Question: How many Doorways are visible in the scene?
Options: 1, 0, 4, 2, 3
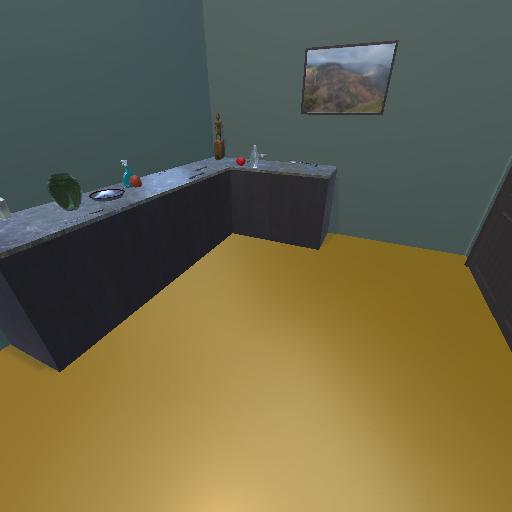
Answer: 1